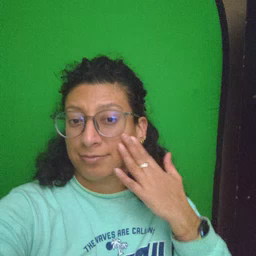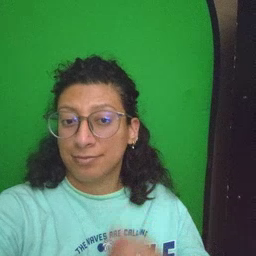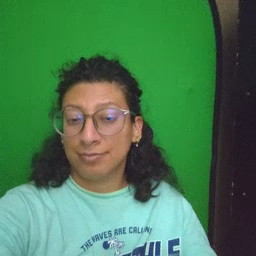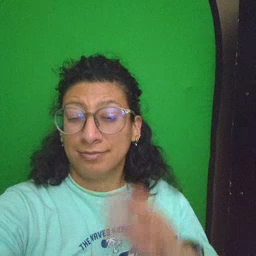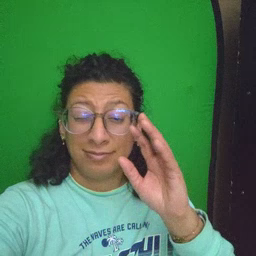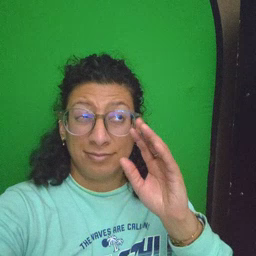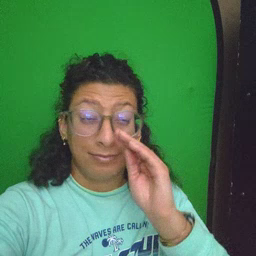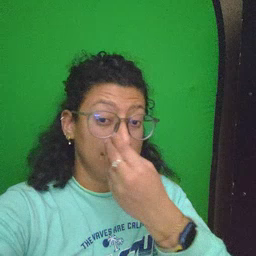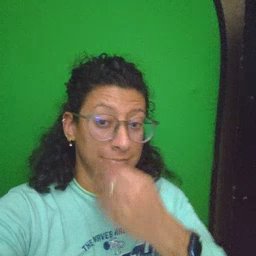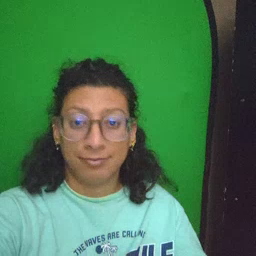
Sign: flower